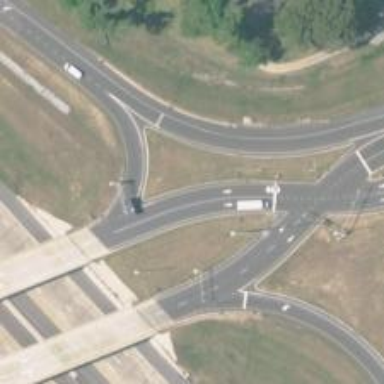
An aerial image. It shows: Asphalt surface motorway link with diverging diamond interchange.